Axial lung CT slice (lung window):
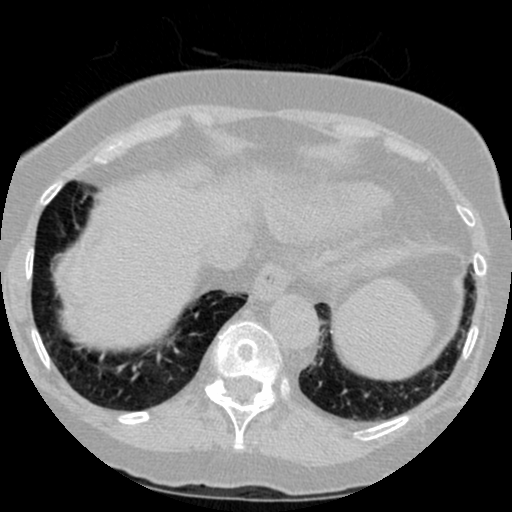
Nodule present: no